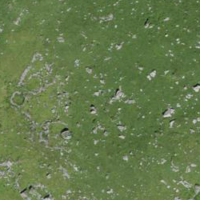
EUNIS habitat code: 23
Species observed at this site:
Gentiana verna